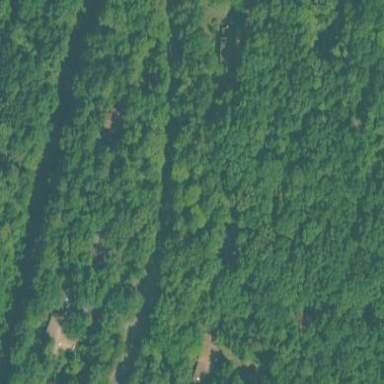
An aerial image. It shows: Mixed woodland with variety of leaf types and cycles.